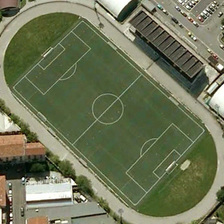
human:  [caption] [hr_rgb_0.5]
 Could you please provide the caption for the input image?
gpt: a playground is near several buildings and green trees and a parking lot .

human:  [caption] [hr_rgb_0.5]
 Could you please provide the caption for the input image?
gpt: a playground is near several buildings and green trees and a parking lot .

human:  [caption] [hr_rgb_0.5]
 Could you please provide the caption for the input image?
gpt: a playground is near several buildings and green trees and a parking lot .

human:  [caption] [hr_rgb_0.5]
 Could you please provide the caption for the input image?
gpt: a playground is near several buildings and green trees and a parking lot .

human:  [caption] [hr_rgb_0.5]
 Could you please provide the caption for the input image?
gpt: a playground is near several buildings and green trees and a parking lot .